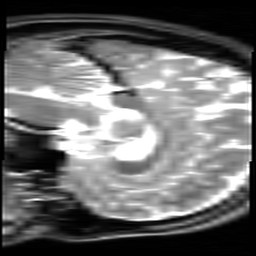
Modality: inplaneT2
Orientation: sagittal
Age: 27
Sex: male